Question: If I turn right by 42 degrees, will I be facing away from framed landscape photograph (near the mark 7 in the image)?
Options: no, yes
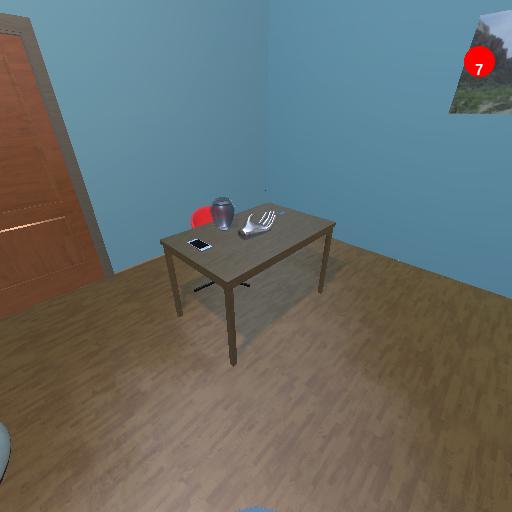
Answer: no